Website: macys
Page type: customer-info-address
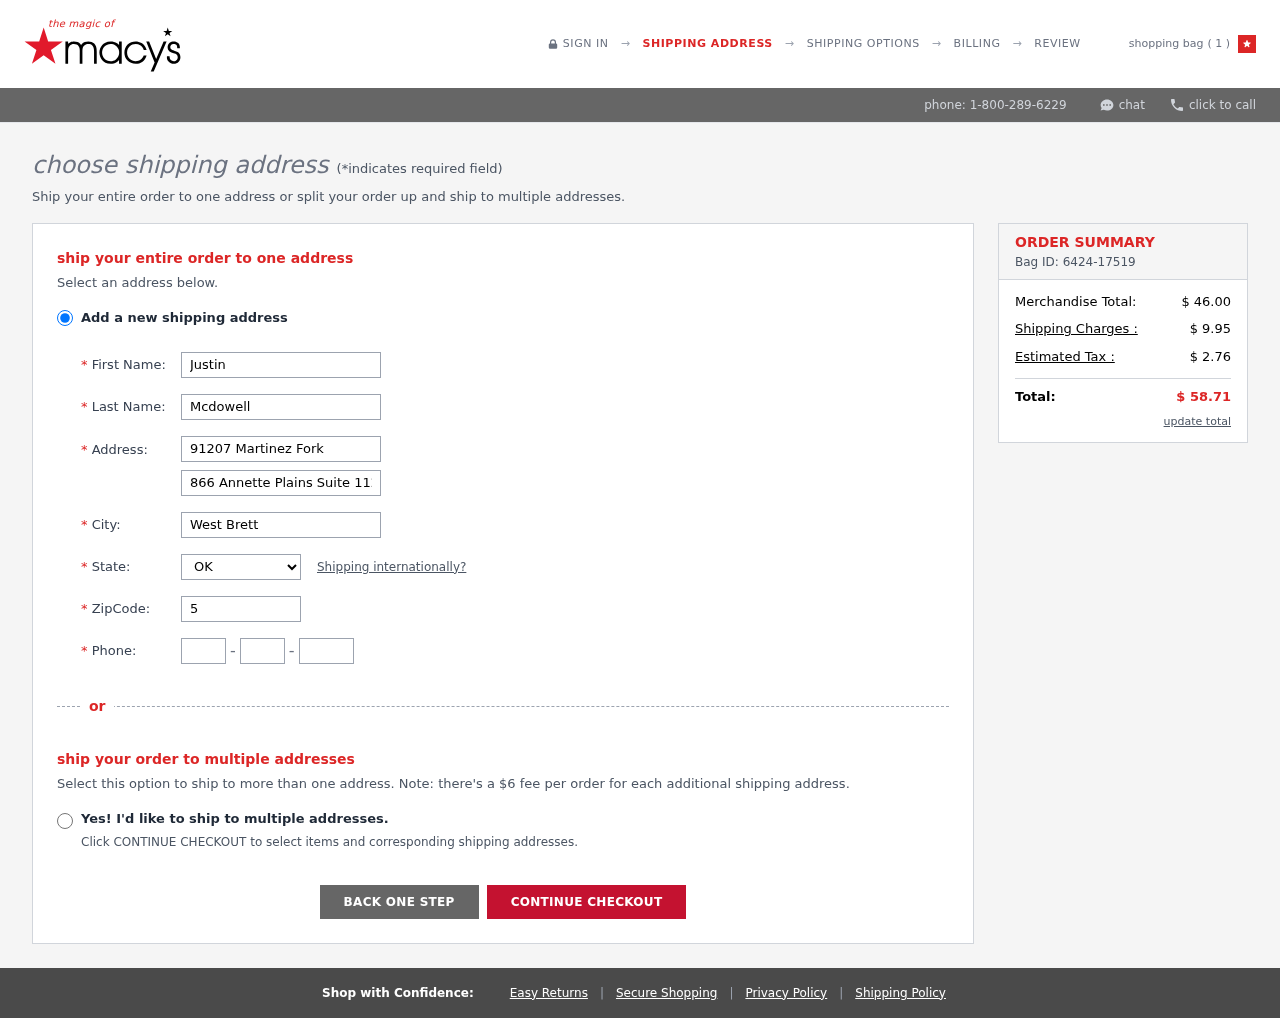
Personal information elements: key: PII_CITY
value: West Brett
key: PII_FIRSTNAME
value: Justin
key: PII_LASTNAME
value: Mcdowell
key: PII_PHONE_AREA
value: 879
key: PII_PHONE_PREFIX
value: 377
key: PII_PHONE_SUFFIX
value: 9120
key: PII_POSTCODE
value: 59649
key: PII_STATE_ABBR
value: OK
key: PII_STREET
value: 91207 Martinez Fork
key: PII_STREET2
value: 866 Annette Plains Suite 112
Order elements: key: ORDER_NUM_ITEMS
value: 1
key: ORDER_ID
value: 6424-17519
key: ORDER_SUBTOTAL
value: $ 46.00
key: ORDER_SHIPPING_COST
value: $ 9.95
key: ORDER_TAX
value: $ 2.76
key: ORDER_TOTAL
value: $ 58.71